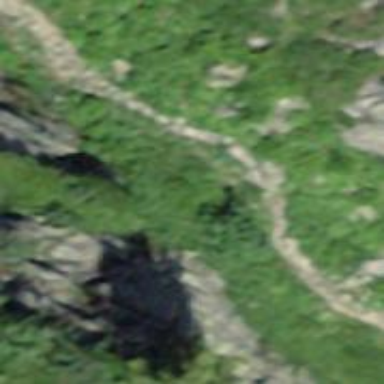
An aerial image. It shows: Ground path with excellent trail visibility.